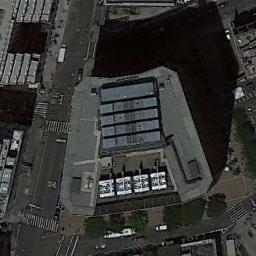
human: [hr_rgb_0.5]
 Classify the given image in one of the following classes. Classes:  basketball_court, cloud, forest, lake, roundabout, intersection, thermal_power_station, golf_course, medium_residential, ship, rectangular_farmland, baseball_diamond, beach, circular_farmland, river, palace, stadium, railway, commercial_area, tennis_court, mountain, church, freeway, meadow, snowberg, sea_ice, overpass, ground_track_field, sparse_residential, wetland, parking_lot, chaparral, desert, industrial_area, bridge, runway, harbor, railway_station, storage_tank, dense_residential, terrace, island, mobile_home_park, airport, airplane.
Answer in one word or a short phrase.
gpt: commercial_area